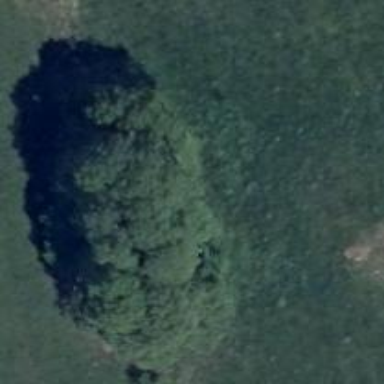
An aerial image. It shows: Beautiful tree in nature.